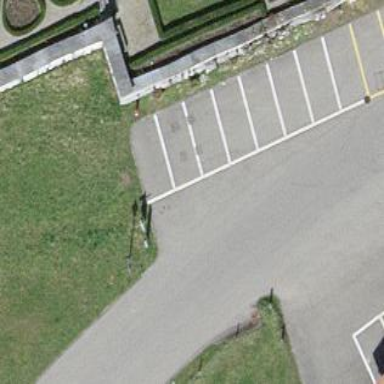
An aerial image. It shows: Parking area with surface.